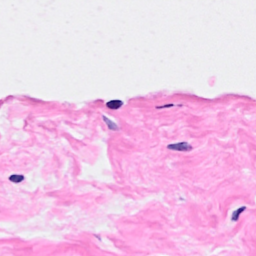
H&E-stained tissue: Breast